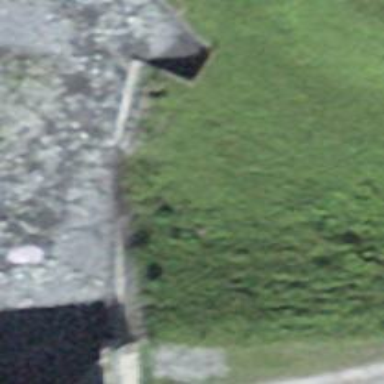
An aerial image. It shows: Retaining wall.